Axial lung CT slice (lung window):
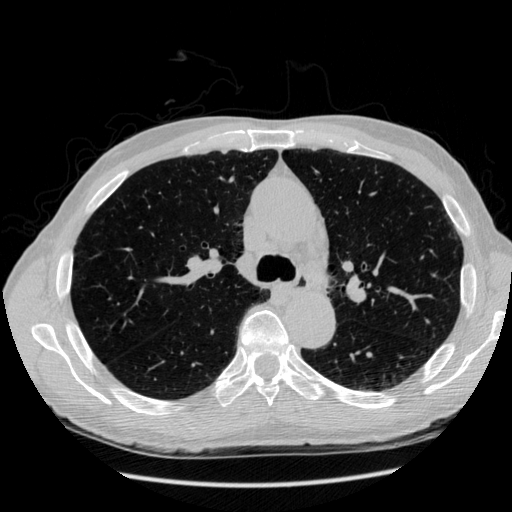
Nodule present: no